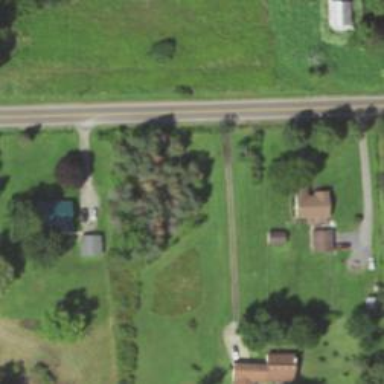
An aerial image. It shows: Driveway.